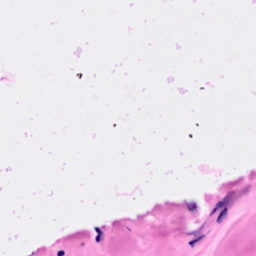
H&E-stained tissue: Breast